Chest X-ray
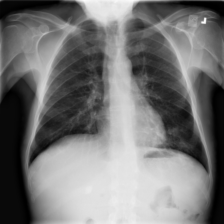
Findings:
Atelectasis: negative
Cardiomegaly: negative
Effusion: negative
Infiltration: positive
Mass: negative
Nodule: negative
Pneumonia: negative
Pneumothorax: negative
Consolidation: negative
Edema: negative
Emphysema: negative
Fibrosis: negative
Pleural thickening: negative
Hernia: negative